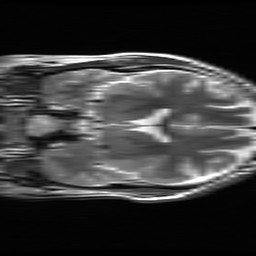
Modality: T2w
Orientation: coronal
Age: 29
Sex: male
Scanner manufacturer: ge
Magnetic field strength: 3 T
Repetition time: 5.192 s
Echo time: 0.1003 s